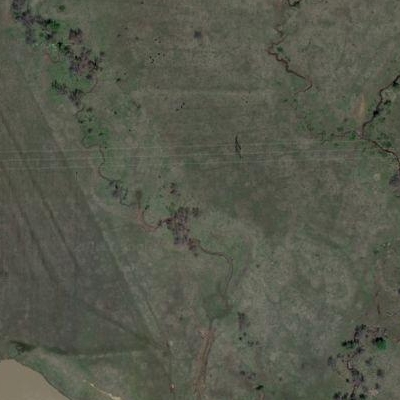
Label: aGrass